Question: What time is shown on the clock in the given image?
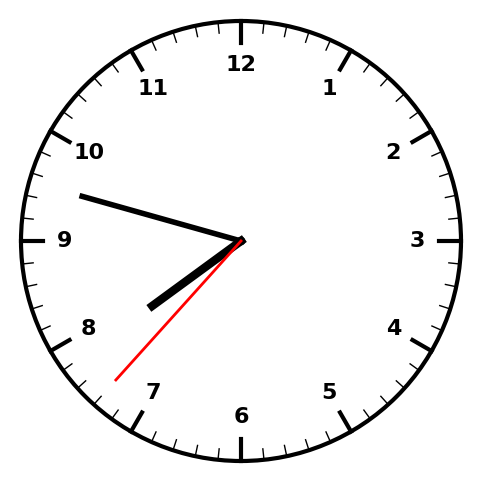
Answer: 07:47:37